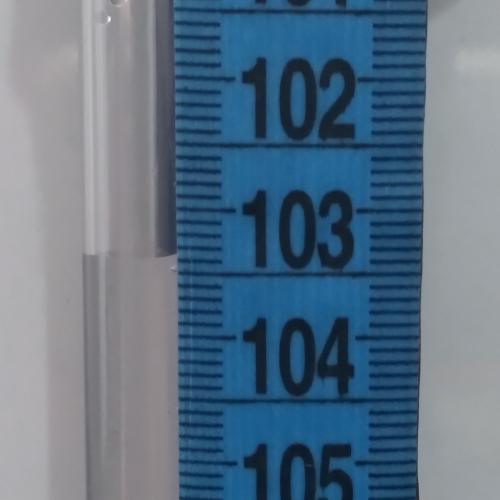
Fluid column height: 103.4 cm